Question: i've an 500 error while iterating over differents posts of my db in my index layout page.
Here is the log :
'''
Started GET "/posts" for 127.0.0.1 at 2020-07-18 22:23:44 +0200
Processing by PostsController#index as HTML
Rendering posts/index.html.erb within layouts/application
Post Load (0.5ms) SELECT "posts".* FROM "posts"
| app/views/posts/index.html.erb:14
Rendered posts/index.html.erb within layouts/application (Duration: 1923.6ms | Allocations: 18335)
Completed 500 Internal Server Error in 7372ms (ActiveRecord: 0.5ms | Allocations: 37272)
'''
Here is the controller:
'''
class PostsController < ApplicationController
before_action :find_post, only: %i[show edit update destroy]
def index
@posts = Post.all
respond_to do |format|
format.html # index.html.erb
format.json { render json: @posts }
end
end
def show; end
def new
@post = Post.new(post_params)
if @post.save
redirect_to @post, notice: "The post was created!"
else
render 'new'
end
end
def create
@post = Post.new(post_params)
if @post.save
redirect_to @post, notice: "The post was created!"
else
render 'new'
end
end
def edit; end
def update
if @post.update(post_params)
redirect_to @post, notice: "Update successful"
else
render 'edit'
end
end
def destroy
@post.destroy
redirect_to root_path, notice: "Post destroyed"
end
private
def post_params
params.require(:post).permit(:title, :content, :category_id)
end
def find_post
@post = Post.find(params[:id])
end
end
'''
Here is my db entry for my posts:

Here is my index view page code:
'''
<!DOCTYPE html>
<html>
<head>
<title>Blog</title>
<%= csrf_meta_tags %>
<%= csp_meta_tag %>
<%= stylesheet_link_tag 'application', media: 'all', 'data-turbolinks-track': 'reload' %>
<%= javascript_pack_tag 'application', 'data-turbolinks-track': 'reload' %>
</head>
<body>
<% @posts.each do |post| %>
<h1><%= link_to "post.title", post.title %></h1>
<p><%= post.content %></p>
<% end %>
</body>
</html>
'''
Note that i'm beginning into ruby (just for personal purpose).
Thanks in advance, don't hesitate to ask me question or ressources if needed
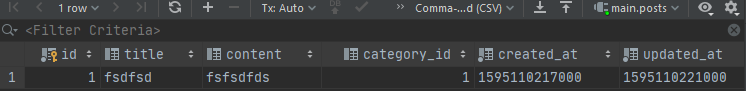
Answer: First of all your controller code needs tidying up a little. Looks like you are coming from maybe a java background, you need to get rid of those ';'
'''
class PostsController < ApplicationController
before_action :find_post, only: %i[show edit update destroy]
def index
@posts = Post.all
respond_to do |format|
format.html # index.html.erb
format.json { render json: @posts }
end
end
def show
end
def new
@post = Post.new(post_params)
if @post.save
redirect_to @post, notice: "The post was created!"
else
render 'new'
end
end
def create
@post = Post.new(post_params)
if @post.save
redirect_to @post, notice: "The post was created!"
else
render 'new'
end
end
def edit
end
def update
if @post.update(post_params)
redirect_to @post, notice: "Update successful"
else
render 'edit'
end
end
def destroy
@post.destroy
redirect_to root_path, notice: "Post destroyed"
end
private
def post_params
params.require(:post).permit(:title, :content, :category_id)
end
def find_post
@post = Post.find(params[:id])
end
end
'''
The '%i' syntax on your before action is also a little alien to me. I would normally expect it to use symbols
'''
before_action :find_post, only: [:show :edit :update :destroy]
'''
However, the main issue is with your view
In your views folder there should be a layout folder. Inside that you should have an application.html.erb template. The doctype, head and body section should be in there. This is not the cause of your error though.
Your 'PostsController' inherits from 'ApplicationController' which sets the name of the layout to be used, this can be overriden with a layout directive on a per controller basis if you wish
In your layout you should have a 'yield' statement inside the 'body' tag and this magically pops the content of whatever view template is being rendered, this is the perfect place to render headers and footers so you only ever have one header view partial and one footer view partial that gets rendered with every page. Hope that makes sense.
So your template should really only contain the code specific to the view that is being rendered
'''
<% @posts.each do |post| %>
<h1><%= link_to "post.title", post.title %></h1>
<p><%= post.content %></p>
<% end %>
'''
The error is an error in the link for the post title
'''
<h1><%= link_to "post.title", post.title %></h1>
'''
The 'link_to' helper takes as it's first parameter a string value for the text that will be shown which in your case is the text 'post.title' so you should change that to show the actual title of the post which in your case is fsdfsd to do that use 'post.title' to get the value from the field
So you now have
'''
<h1><%= link_to post.title %></h1>
'''
But you are missing the url to link to which I am guessing should be the show action of the actual post record right?
To get that you can just use the instance variable and rails will extract the path from, which in this case is the 'post' obect it so you end up with
'''
<h1><%= link_to post.title, post %></h1>
'''
oh, and change the quiotes on the render statements in your controller as suggested by others
//Edit1: Just changed ' quotes to ' quotes for 'new' function